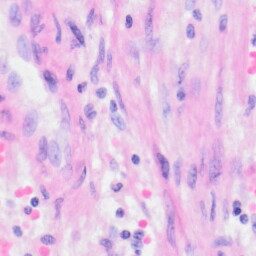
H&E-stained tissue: Kidney